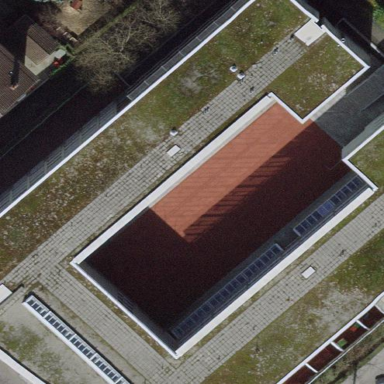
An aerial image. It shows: Flat-roofed school building.